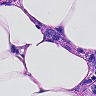
Metastatic tissue present: yes